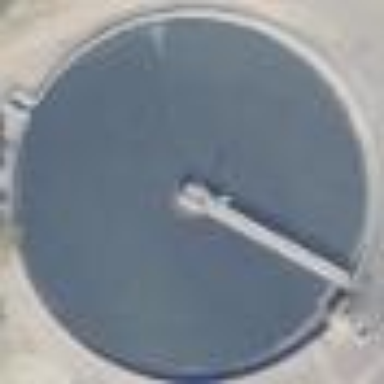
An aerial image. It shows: Image of wastewater.